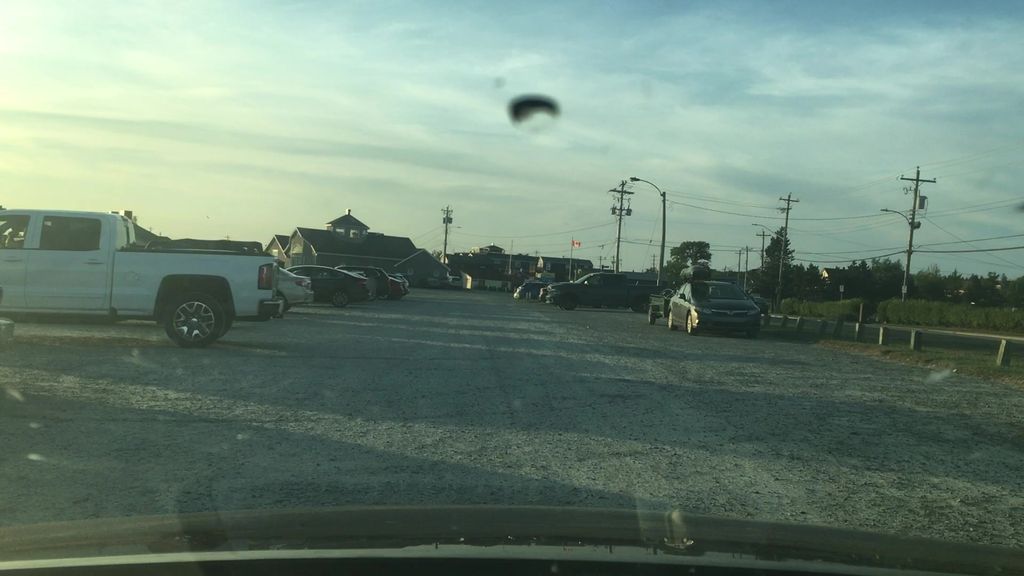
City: halifax